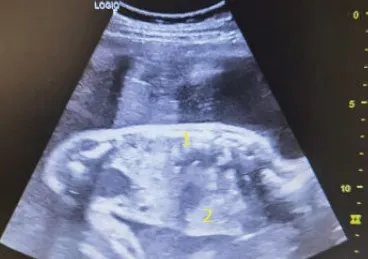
Sagittal view of the foetus. The heart (1) and stomach bubble (2) are seen together in the thoracic cavity.
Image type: radiology (ultrasound)